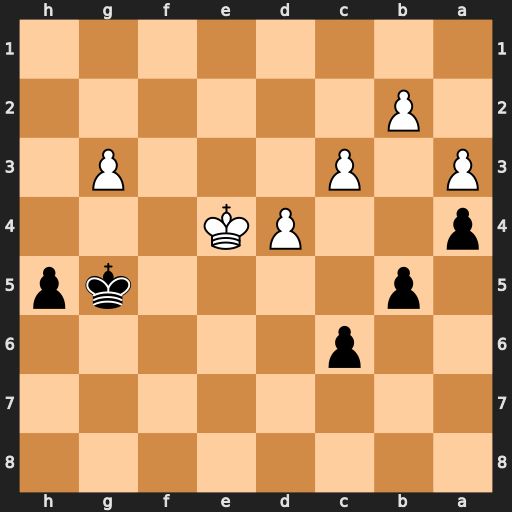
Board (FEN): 8/8/2p5/1p4kp/p2PK3/P1P3P1/1P6/8
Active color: b
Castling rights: -
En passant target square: -
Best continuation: Kg4 d5 cxd5+